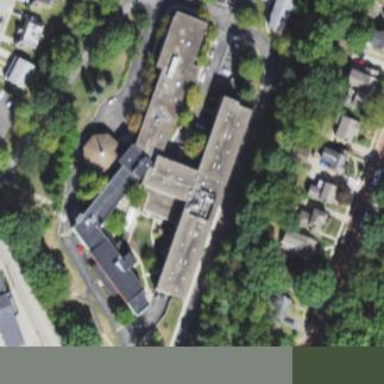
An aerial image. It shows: Building.